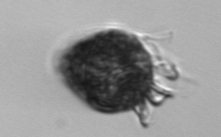
Label: Ciliophora